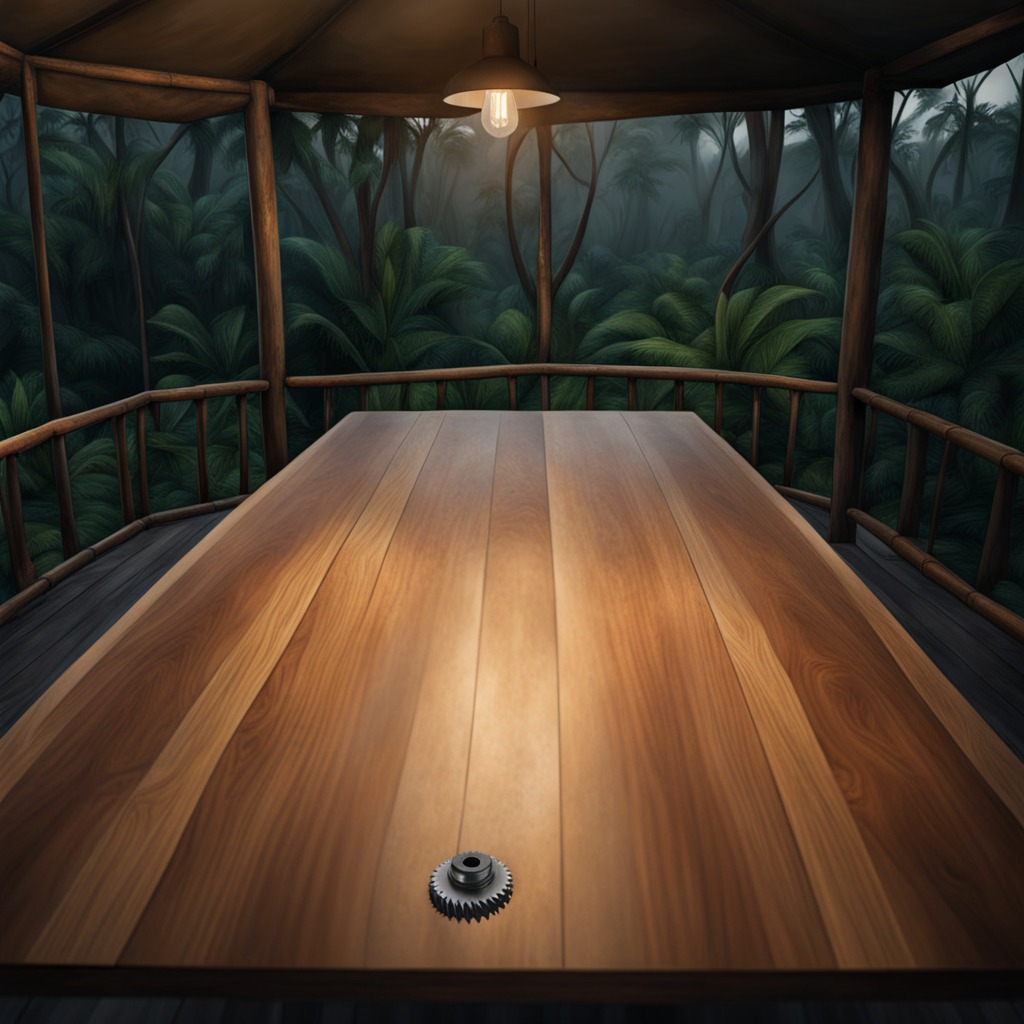
A steel gear with teeth is lying on the wooden table.